Question: I have made a form element of type text and I want it to have border-radius of 5px, but when I write border-radius:5px, it shows the box like this:

Why is it showing a solid border instead of just changing the corners, and why only 2 sides?
My html and css is mentioned below:
'''
<form class="textBoxForm">
<input class="textBox" type="text" value="<PHONE>" style="width:215px; height:38px; font-size:23px; padding-left:12px;padding-top:0px;color:#666666">
</form>
.textBox{
font-family: Arial, Helvetica, sans-serif;
display: inline-block;
vertical-align:middle;
border-radius:5px;
}
'''
Please guide me about this.
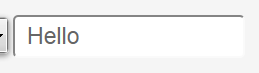
Answer: You have to give Border to avoid this shadow effect to the class '.textBox'
'''
border:1px #ccc solid;
'''
Demo <URL>